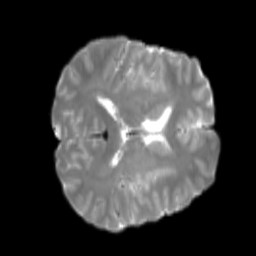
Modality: T2w
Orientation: axial
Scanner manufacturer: siemens
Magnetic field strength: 3 T
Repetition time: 4 s
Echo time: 0.0594 s